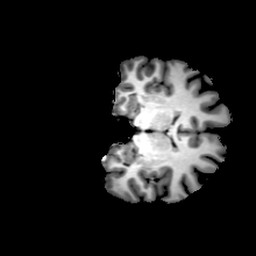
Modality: T1w
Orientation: coronal
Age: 18
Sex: female
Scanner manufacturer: philips
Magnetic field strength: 3 T
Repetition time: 0.0082 s
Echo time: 0.0037 s